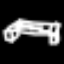
Label: bed